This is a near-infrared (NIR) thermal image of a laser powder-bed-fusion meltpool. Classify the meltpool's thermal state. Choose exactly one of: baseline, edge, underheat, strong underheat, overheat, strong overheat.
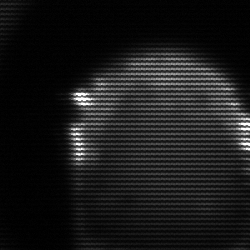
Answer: edge